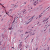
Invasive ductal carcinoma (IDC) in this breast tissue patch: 1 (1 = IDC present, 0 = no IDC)